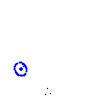
Particle: kaon